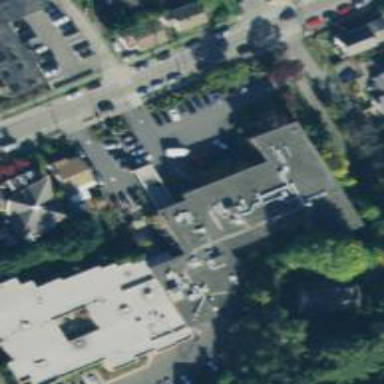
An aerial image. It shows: Healthcare clinic.